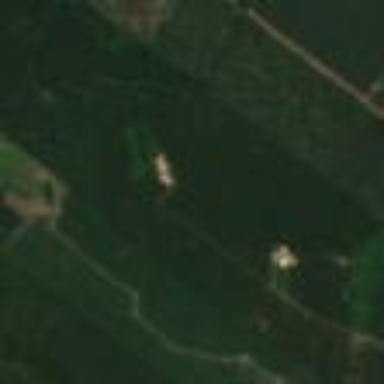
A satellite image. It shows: Orchard with evergreen broadleaved trees known as abaca plants.